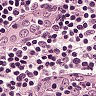
Metastatic tissue present: no